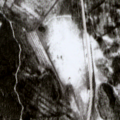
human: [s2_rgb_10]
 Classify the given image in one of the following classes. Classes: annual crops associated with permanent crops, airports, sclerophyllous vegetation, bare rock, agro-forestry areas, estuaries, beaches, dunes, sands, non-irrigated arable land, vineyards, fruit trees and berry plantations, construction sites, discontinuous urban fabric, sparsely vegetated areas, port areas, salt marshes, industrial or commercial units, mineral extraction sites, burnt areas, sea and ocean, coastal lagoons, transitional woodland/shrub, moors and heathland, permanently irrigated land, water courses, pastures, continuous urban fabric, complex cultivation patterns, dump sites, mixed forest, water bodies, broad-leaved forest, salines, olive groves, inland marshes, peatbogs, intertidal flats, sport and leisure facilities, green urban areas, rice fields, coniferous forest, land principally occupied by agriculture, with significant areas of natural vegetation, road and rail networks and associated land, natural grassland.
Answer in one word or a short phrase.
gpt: mixed forest, transitional woodland/shrub